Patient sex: M
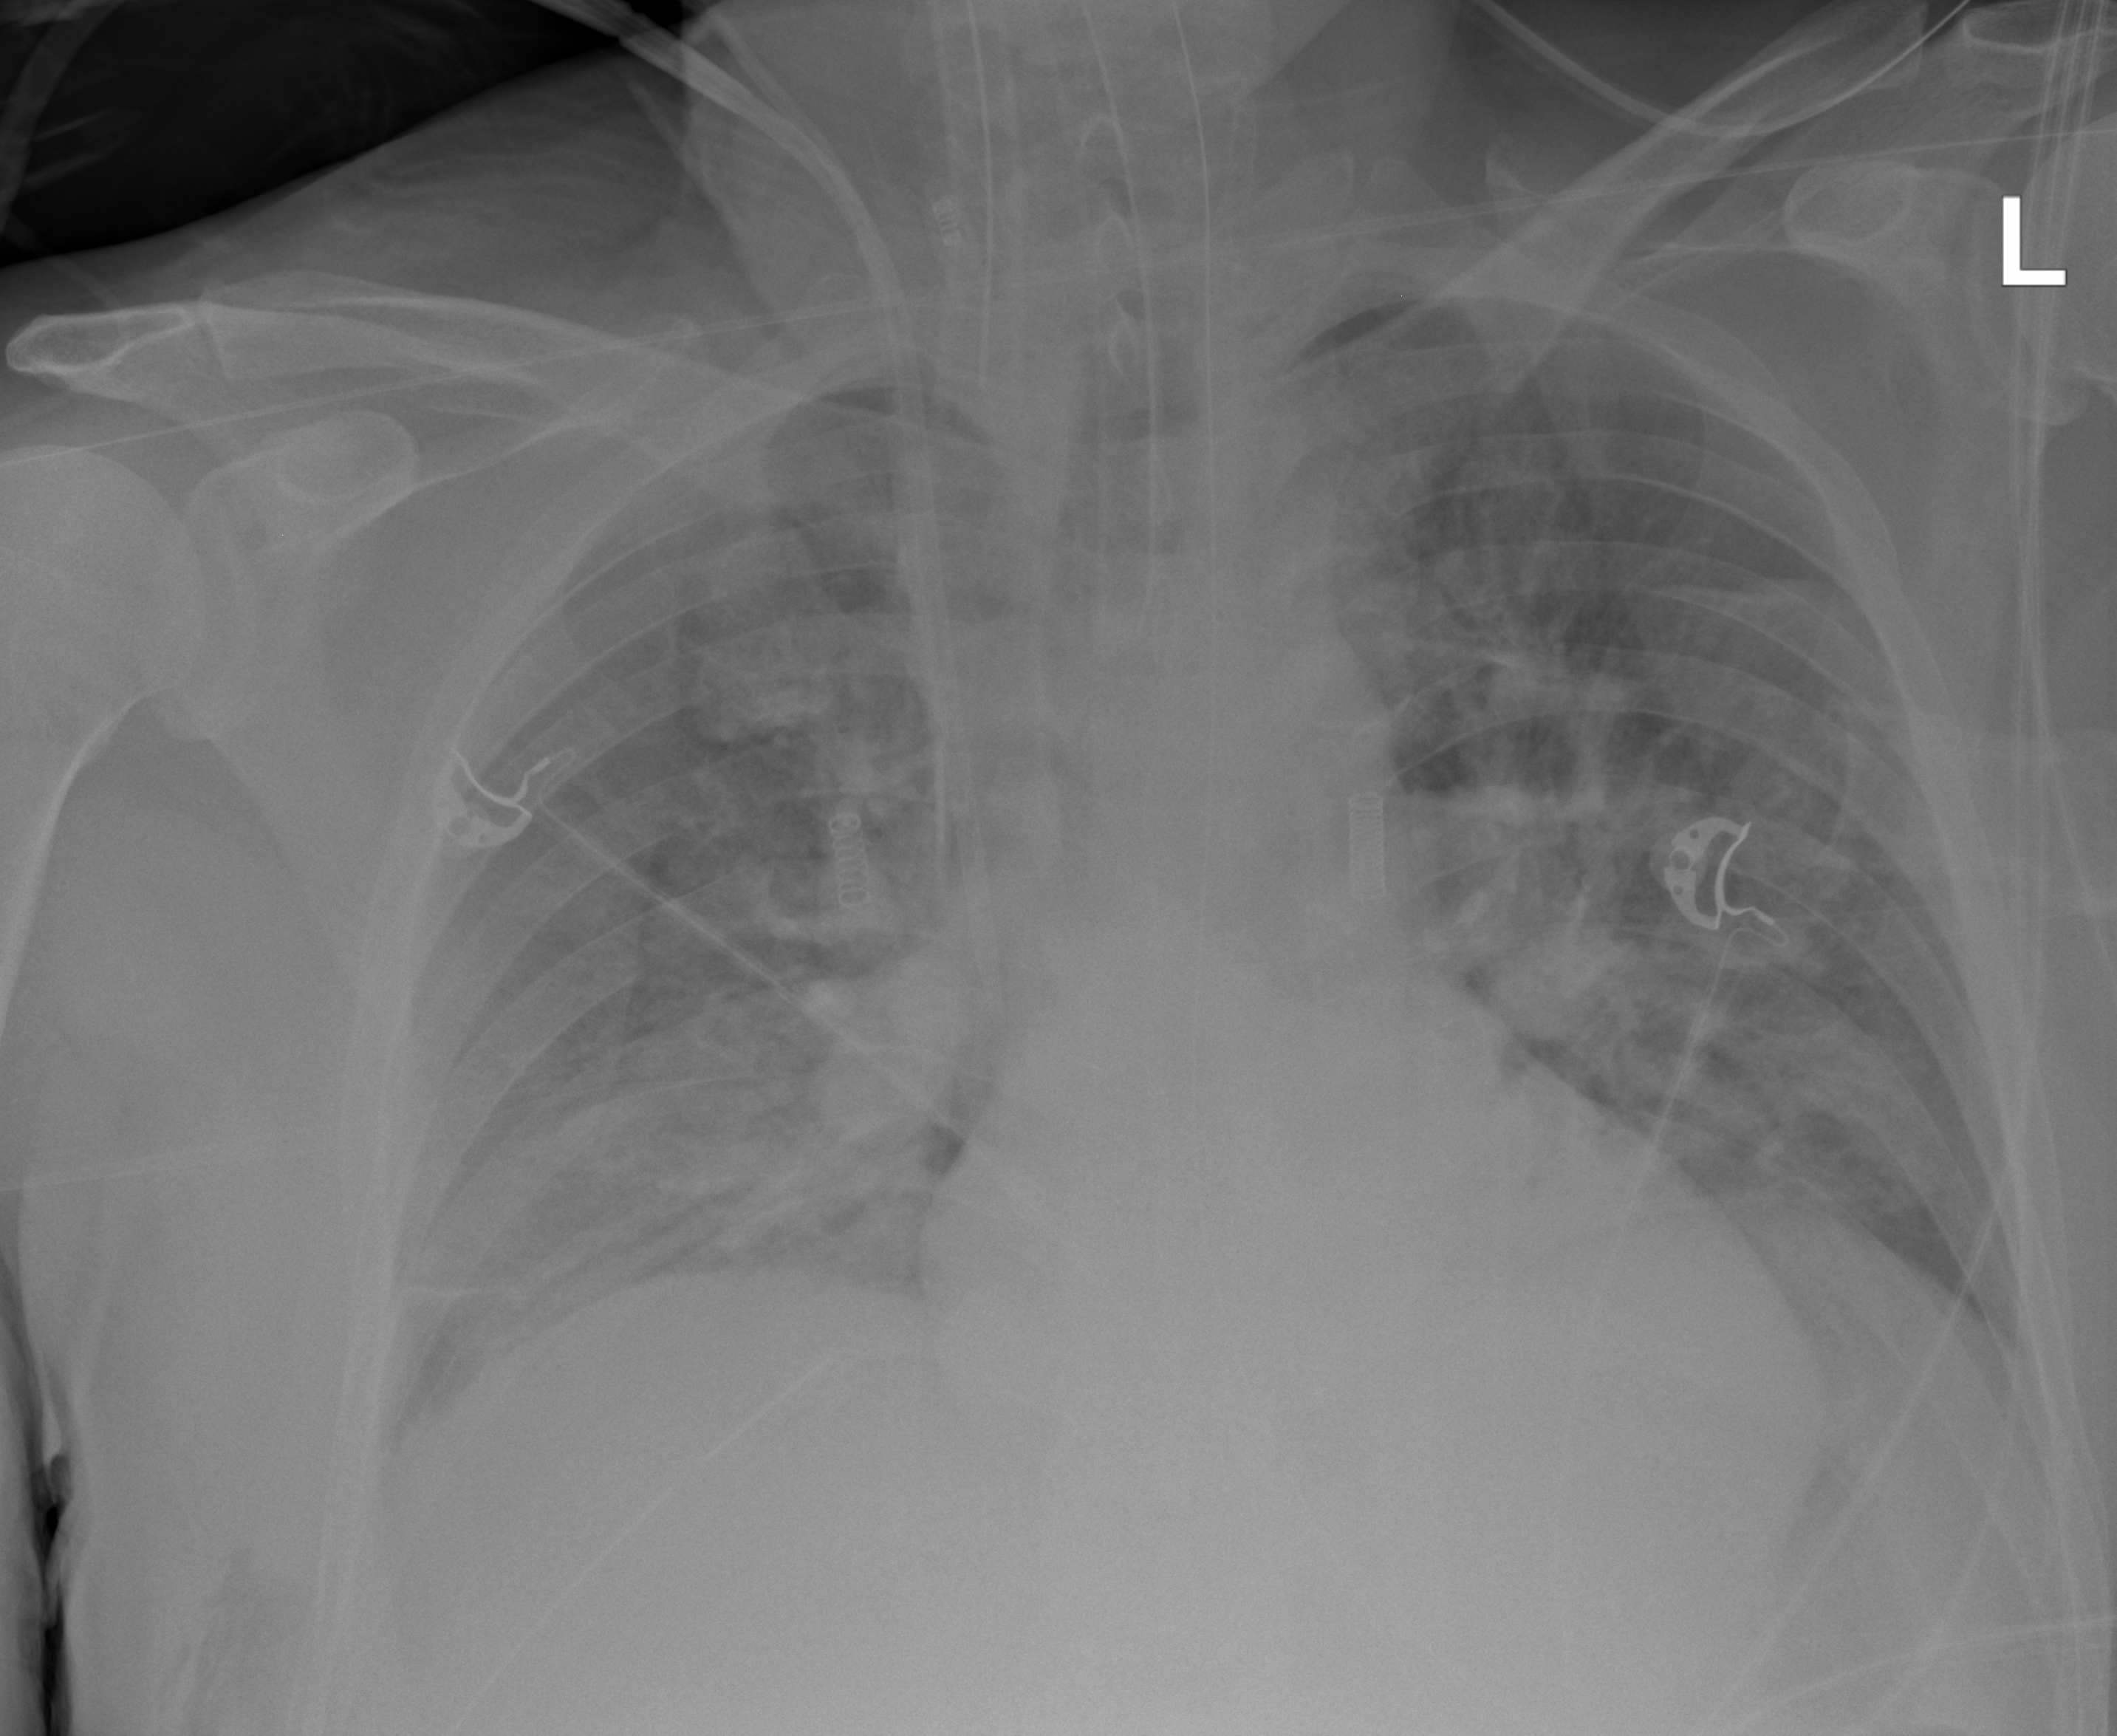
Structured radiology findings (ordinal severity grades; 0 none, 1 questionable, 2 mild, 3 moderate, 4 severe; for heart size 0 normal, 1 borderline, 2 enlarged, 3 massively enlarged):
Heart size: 0
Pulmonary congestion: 0
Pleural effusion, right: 0
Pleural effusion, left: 0
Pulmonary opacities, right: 2
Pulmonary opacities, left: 2
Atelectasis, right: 2
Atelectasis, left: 2